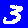
Digit: 3